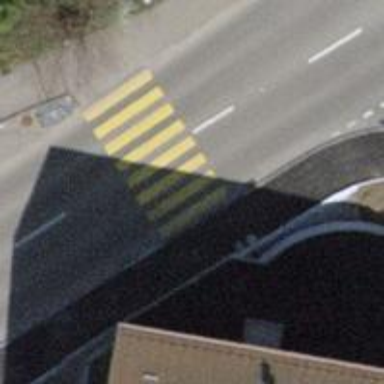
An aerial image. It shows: Marked zebra crossing on the road.